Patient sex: M
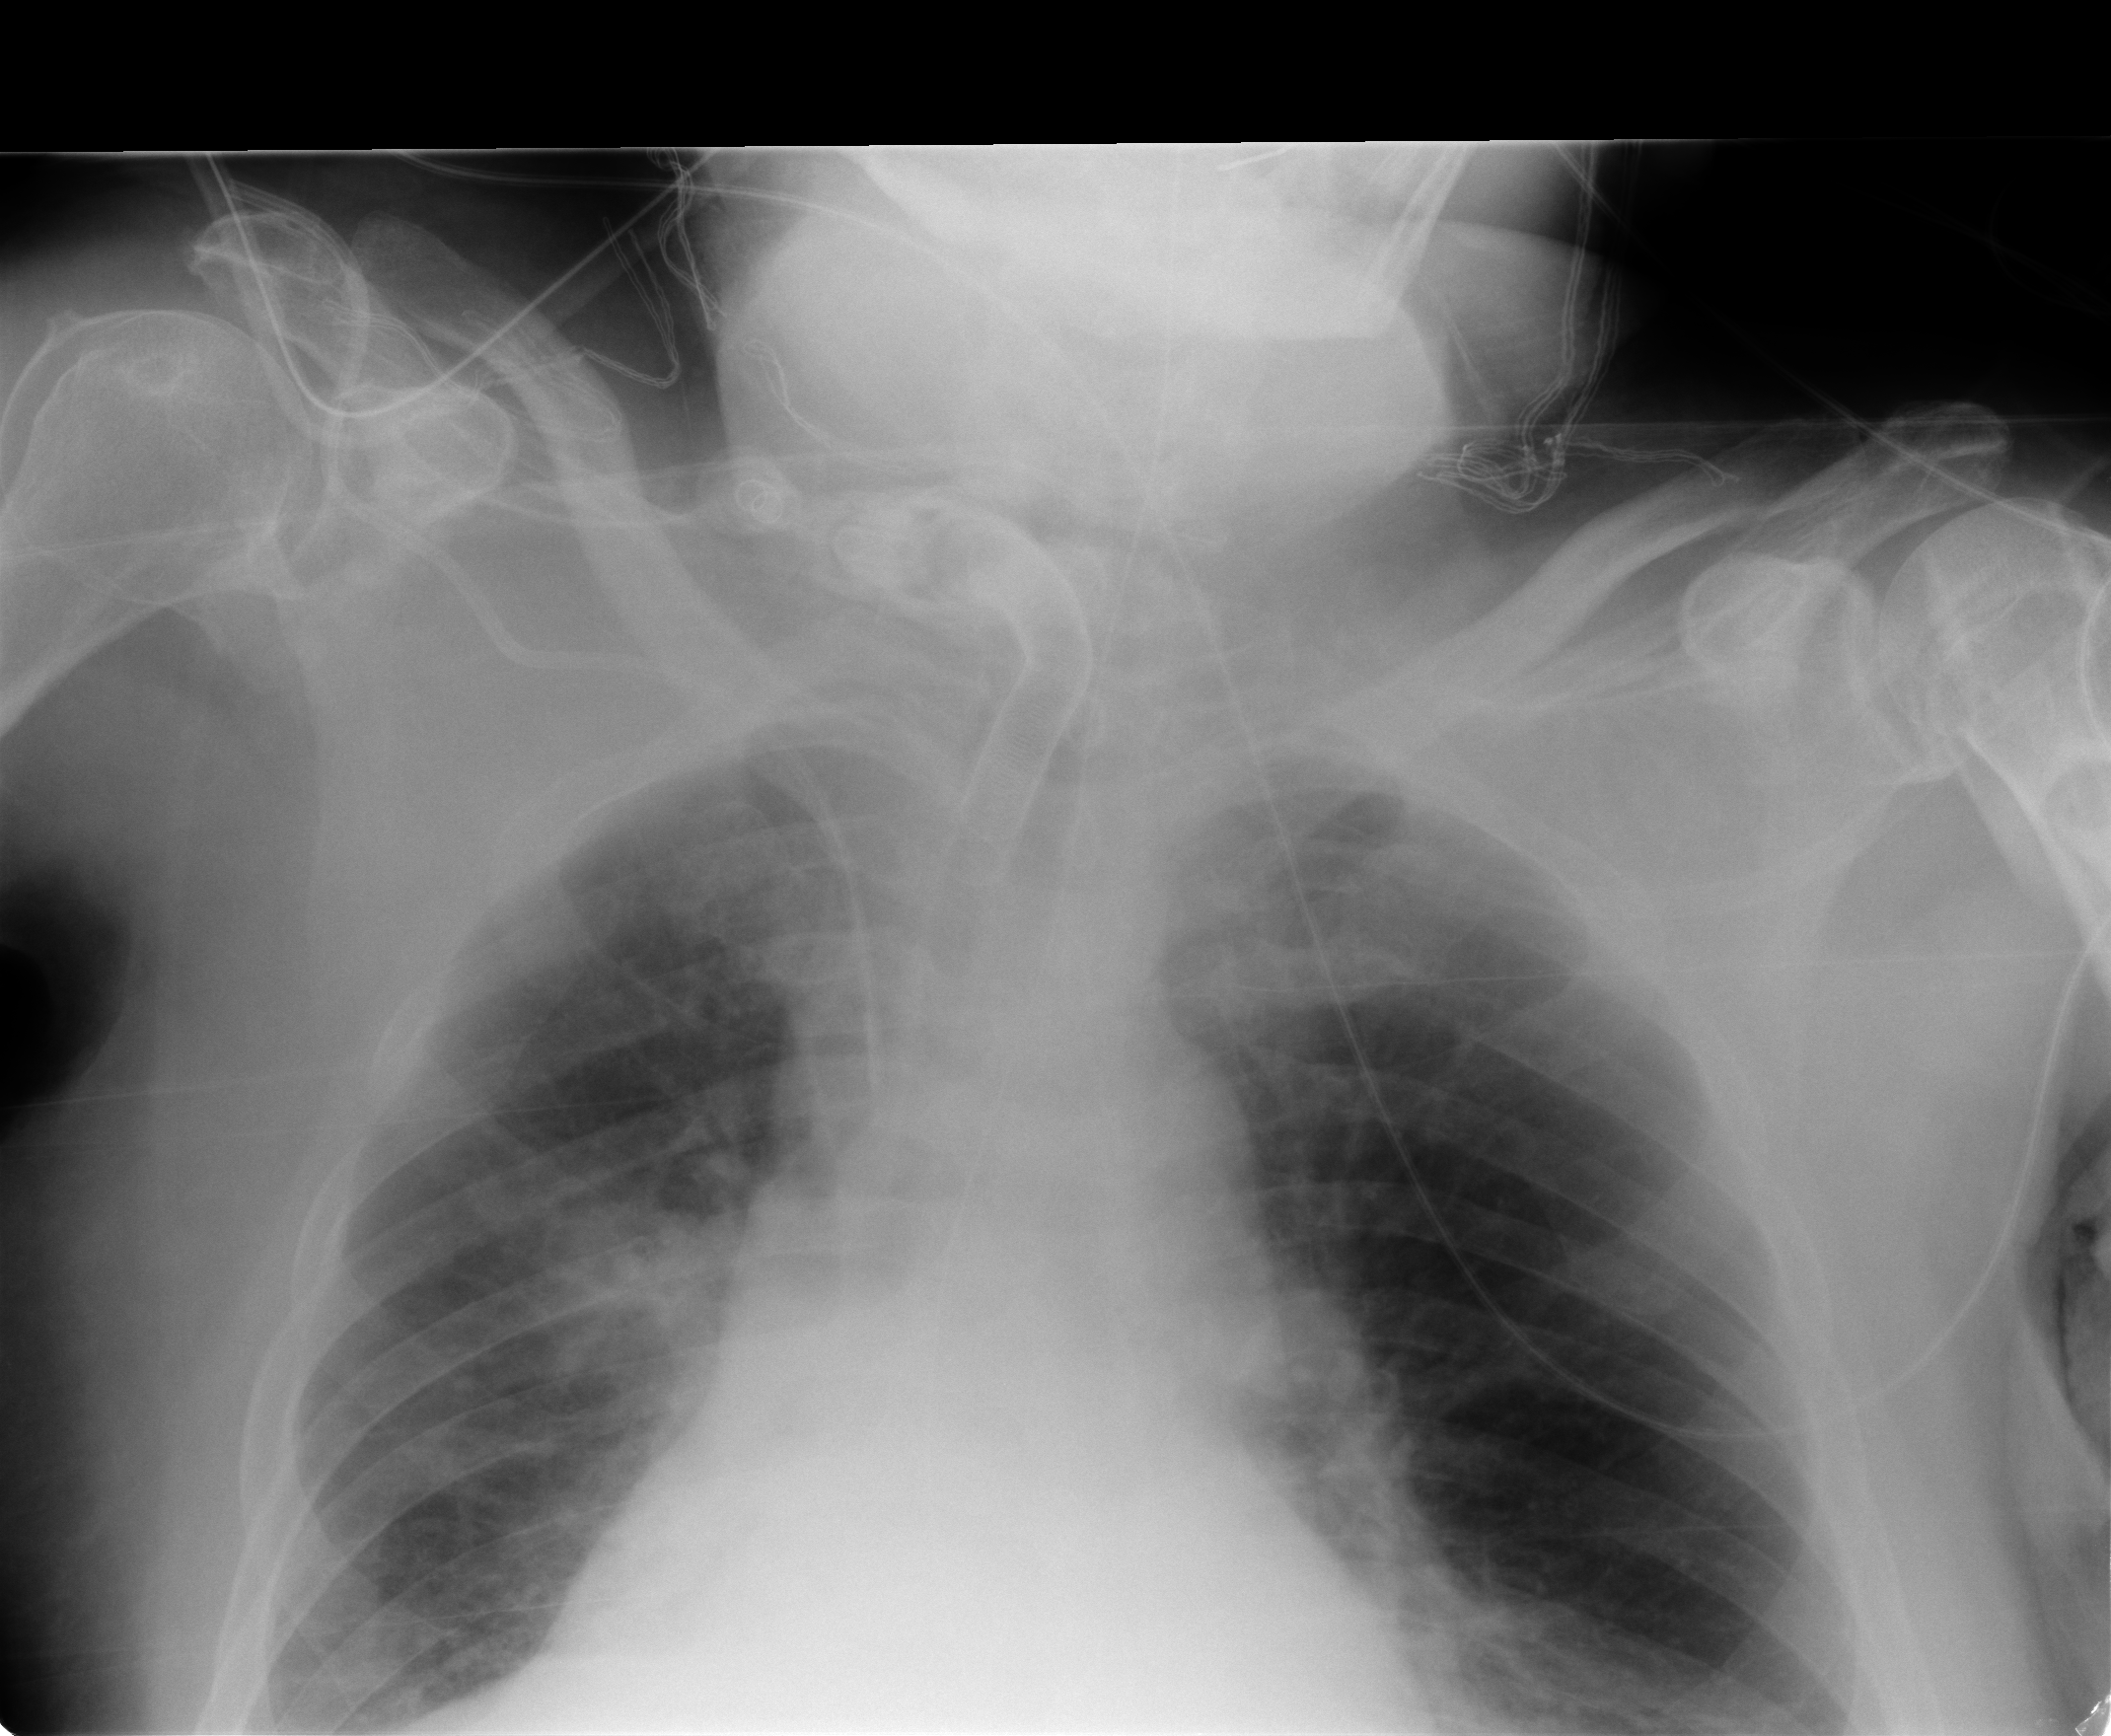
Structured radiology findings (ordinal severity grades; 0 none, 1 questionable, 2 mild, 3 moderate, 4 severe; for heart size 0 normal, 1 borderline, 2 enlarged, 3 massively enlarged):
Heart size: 2
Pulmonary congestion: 0
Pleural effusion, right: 2
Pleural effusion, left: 2
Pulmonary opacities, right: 0
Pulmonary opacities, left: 0
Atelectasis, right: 2
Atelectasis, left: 2